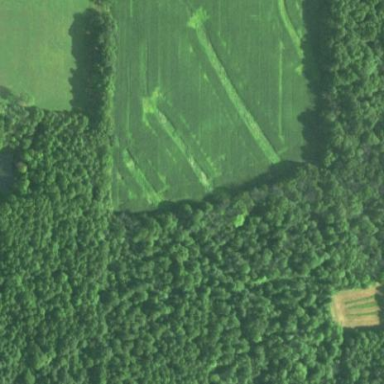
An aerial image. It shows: Beautiful woodland area.